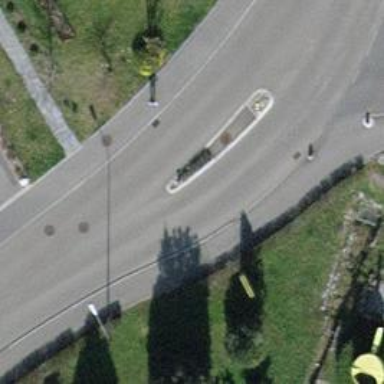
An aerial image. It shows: Traffic calming island.